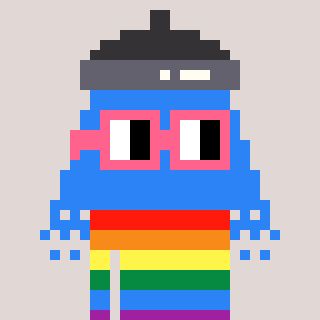
a pixel art character with square pink glasses, a shower-shaped head and a magenta-colored body on a warm background